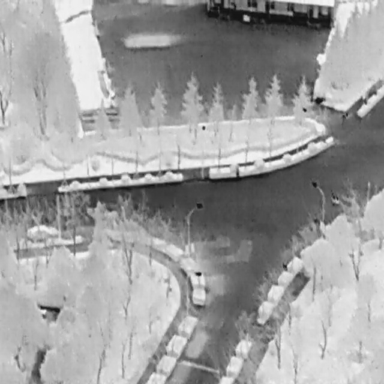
There are four objects shown in the infrared image, including a Car, and three People.